Question: I make Constructor of String as--
'''
class TestString {
public static void main(String args[]) {
int arr[]={1,5,6,8,9};
String str3 = new String(arr,1,3);//public java.lang.String(int[], int, int);
System.out.println(str3);
}
}
'''
output is in image I can't understand its meaning....
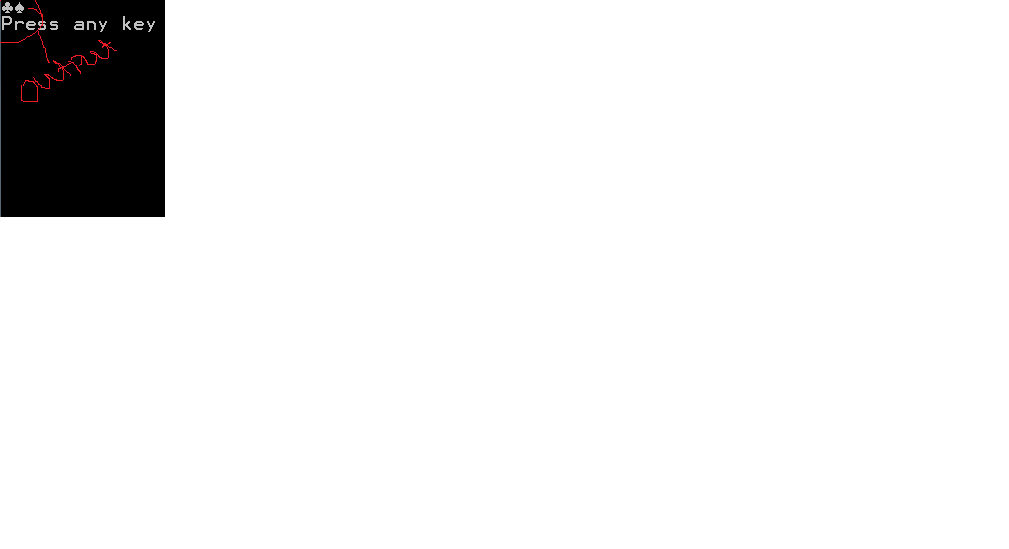
Answer: You've created a string consisting of three Unicode code points, <URL>.
Your console is using a particular font to render the output. Apparently, the font contains the suit pictograms for characters with codes 5 and 6. I recognize these as going back all the way to the original IBM PC: <URL>